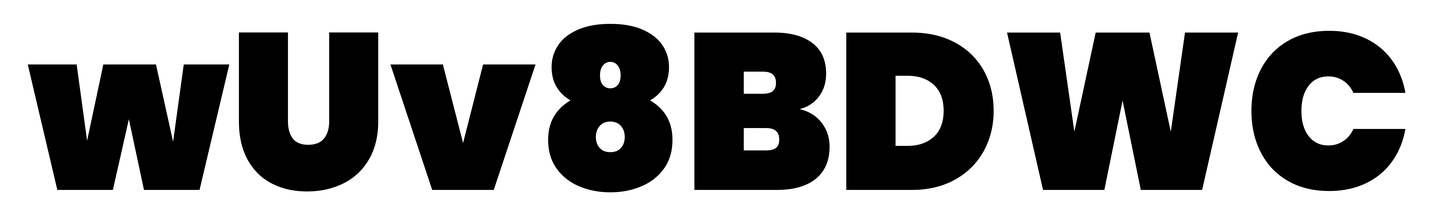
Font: Poppins-Black